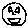
Label: smiley face